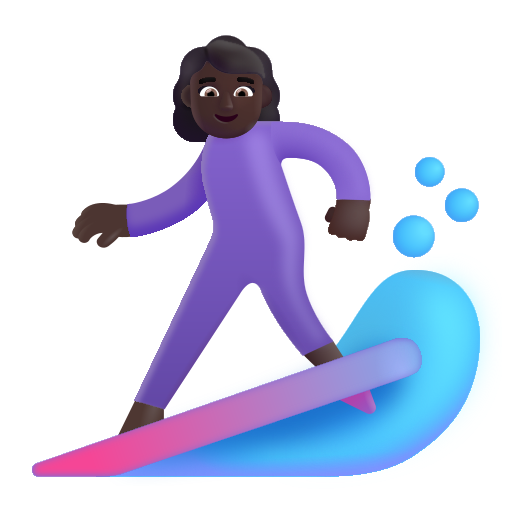
woman surfing color dark